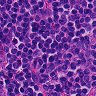
Metastatic tissue present: no